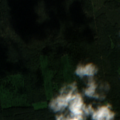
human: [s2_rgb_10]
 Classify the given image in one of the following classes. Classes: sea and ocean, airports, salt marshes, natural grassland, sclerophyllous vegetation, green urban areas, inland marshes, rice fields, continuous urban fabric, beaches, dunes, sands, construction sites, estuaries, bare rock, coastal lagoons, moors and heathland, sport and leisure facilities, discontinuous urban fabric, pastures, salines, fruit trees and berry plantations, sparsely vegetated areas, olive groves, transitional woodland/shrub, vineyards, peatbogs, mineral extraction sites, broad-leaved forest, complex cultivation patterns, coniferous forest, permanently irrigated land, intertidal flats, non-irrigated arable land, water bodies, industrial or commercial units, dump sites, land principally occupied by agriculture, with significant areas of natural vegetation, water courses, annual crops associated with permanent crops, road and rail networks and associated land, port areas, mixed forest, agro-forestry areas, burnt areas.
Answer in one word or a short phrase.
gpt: coniferous forest, mixed forest, transitional woodland/shrub